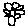
Label: flower